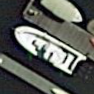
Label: Civil_yacht